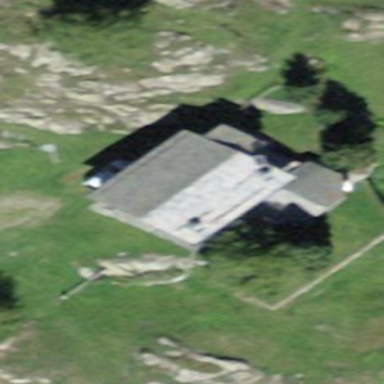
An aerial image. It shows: Simple and straightforward house.